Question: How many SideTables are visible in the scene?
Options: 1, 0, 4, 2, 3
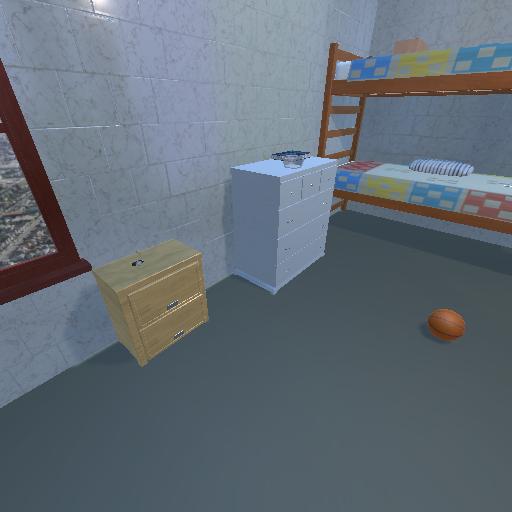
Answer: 1